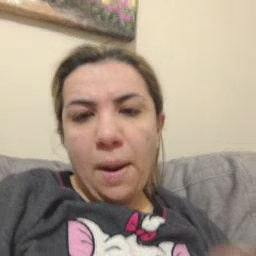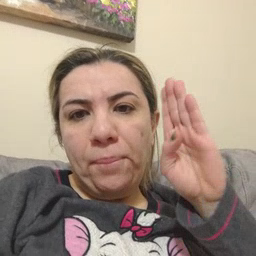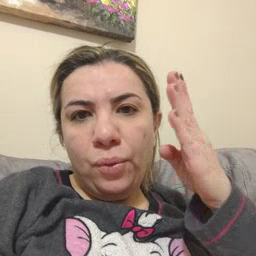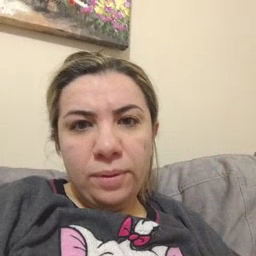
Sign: blue